Question: Hi I'm confuse how to make this

in my form input:
'''
<input type="text" class="span2">
'''
small background on corner right bottom.
Thank you for help
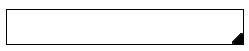
Answer: You can do this using 'background' css property.
'''
background: url('/img.png') no-repeat right bottom;
border-right: 10px solid transparent;
'''
<URL>